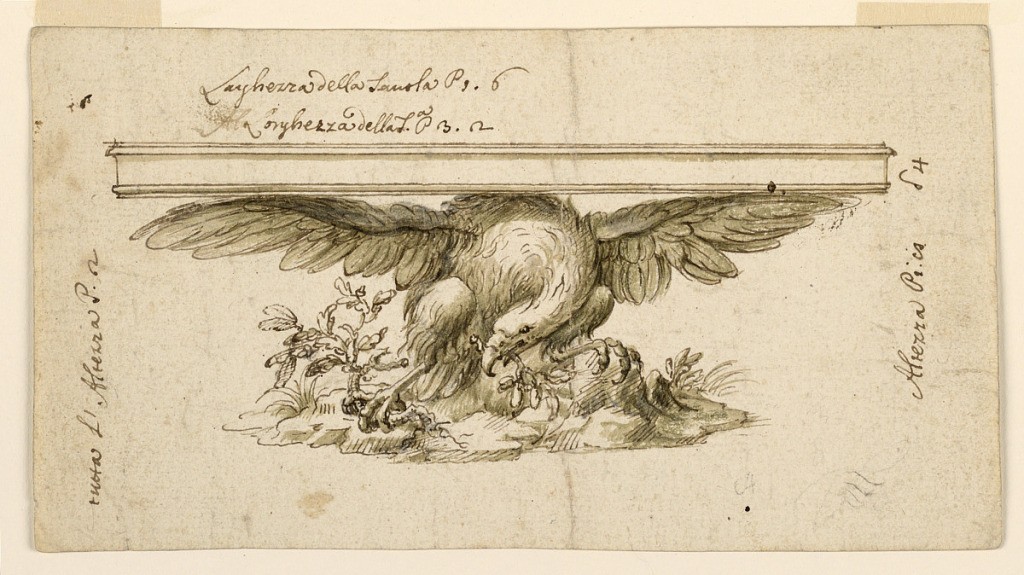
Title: Project for a table
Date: ca. 1700–50
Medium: Pencil, pen and ink, brush, green-brown watercolor on light brown paper
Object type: Drawing
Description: An eagle standing with spread wings serves as the foot. He holds a short branch in his mouth, another in his right foot, while his left foot stands upon a stone. the base is the earth.